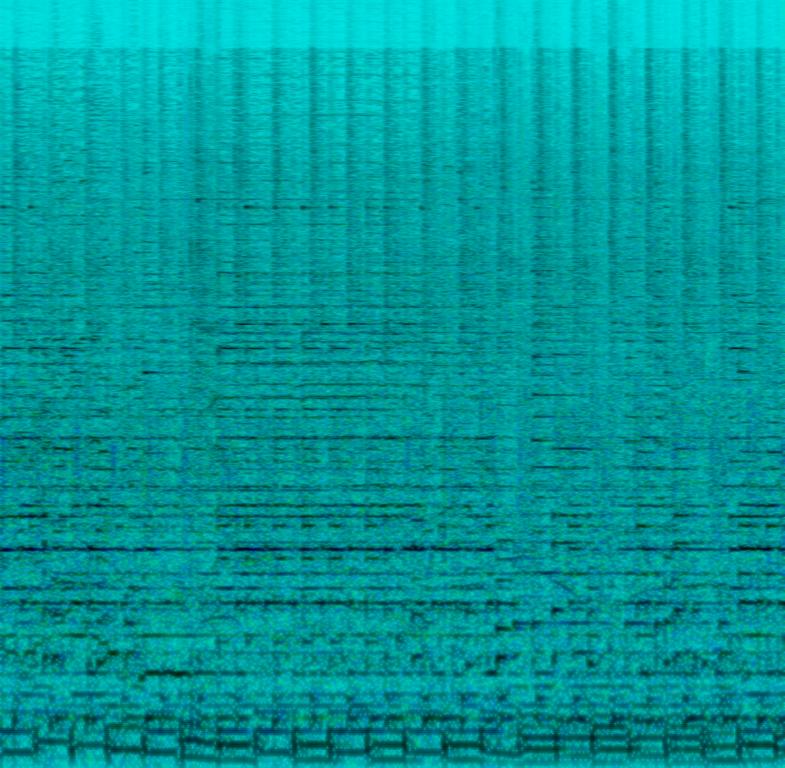
The low quality recording features a live performance of a folk song and it contains a steel guitar solo melody played over, acoustic rhythm guitar, electric guitar melody, shimmering cymbals, punchy snare, groovy bass, followed by violin melody, crowd noises and claps. It sounds passionate, uptempo, soulful and energetic.